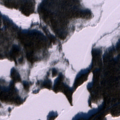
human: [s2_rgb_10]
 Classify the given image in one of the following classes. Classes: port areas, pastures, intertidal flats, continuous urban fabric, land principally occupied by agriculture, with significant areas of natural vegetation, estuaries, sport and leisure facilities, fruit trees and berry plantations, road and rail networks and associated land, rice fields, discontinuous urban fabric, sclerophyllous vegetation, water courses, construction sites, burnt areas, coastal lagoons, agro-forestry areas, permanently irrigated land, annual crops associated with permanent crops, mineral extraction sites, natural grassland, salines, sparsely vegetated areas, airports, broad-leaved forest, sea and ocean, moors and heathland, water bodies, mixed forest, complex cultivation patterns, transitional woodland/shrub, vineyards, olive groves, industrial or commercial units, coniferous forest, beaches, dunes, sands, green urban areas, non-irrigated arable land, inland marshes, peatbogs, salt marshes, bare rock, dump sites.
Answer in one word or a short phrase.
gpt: coniferous forest, water bodies